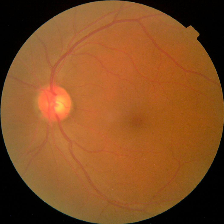
Diabetic retinopathy grade: No DR